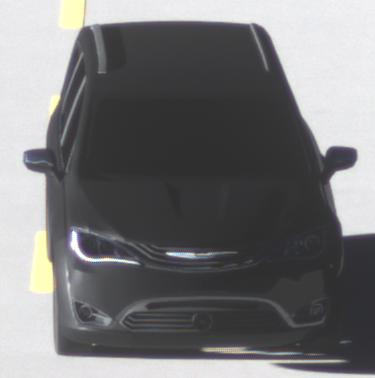
Make: Chrysler
Model: Pacifica
Detailed model: -
Model produced from: 2016
Model produced until: 2020
Doors: 5
Color: black
Road condition: dry road
Daytime: sunrise or sunset
Contrast: high contrast